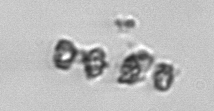
Label: Thalassiosira_TAG_external_detritus